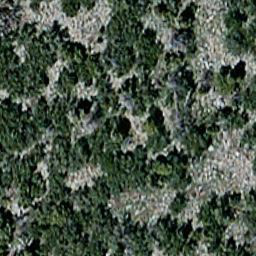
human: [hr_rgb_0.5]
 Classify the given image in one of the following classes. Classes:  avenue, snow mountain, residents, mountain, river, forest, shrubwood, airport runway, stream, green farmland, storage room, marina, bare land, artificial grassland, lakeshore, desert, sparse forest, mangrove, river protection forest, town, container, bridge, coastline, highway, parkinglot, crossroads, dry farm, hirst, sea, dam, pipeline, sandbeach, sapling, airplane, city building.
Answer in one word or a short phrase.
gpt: sparse forest